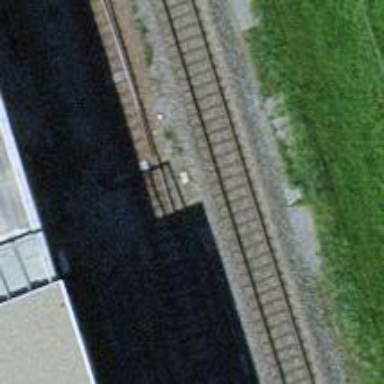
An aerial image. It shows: Railway switch.